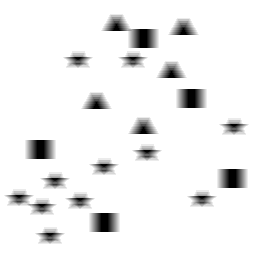
Squares: 5
Triangles: 5
Stars: 11
Total shapes: 21